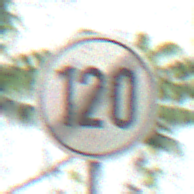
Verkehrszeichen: EndeGeschwindigkeit120
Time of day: Midday
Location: Outdoor (Suburban)
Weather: Clear
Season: NotSpecified
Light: Natural